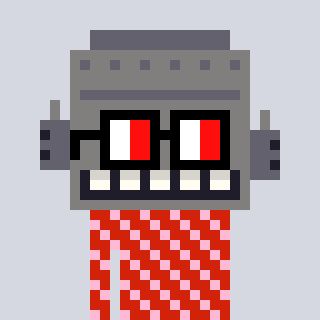
a pixel art character with square glasses with black frames and red eyes, a robot-shaped head and a red-colored body on a cool background